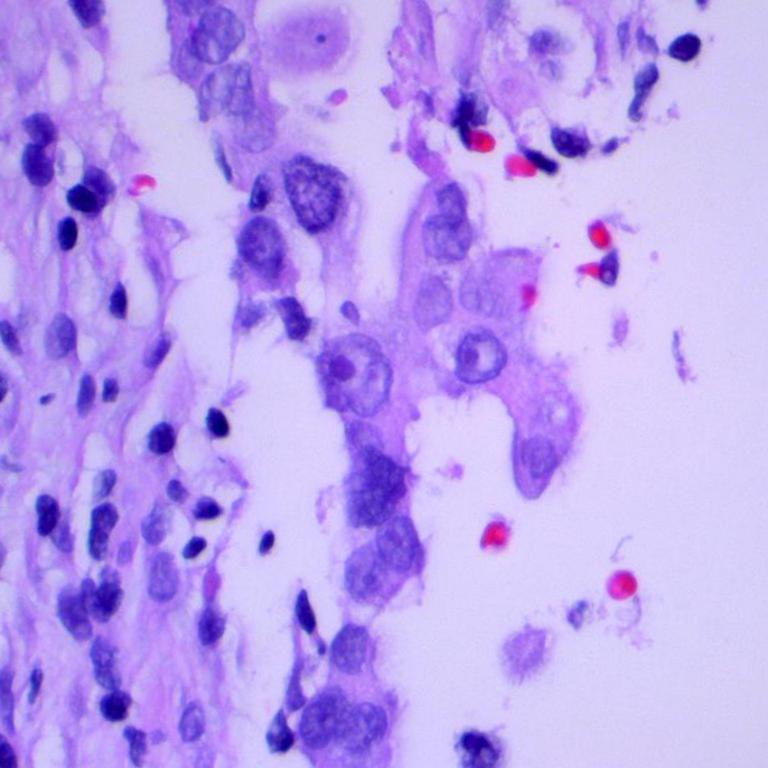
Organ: lung
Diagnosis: adenocarcinomas